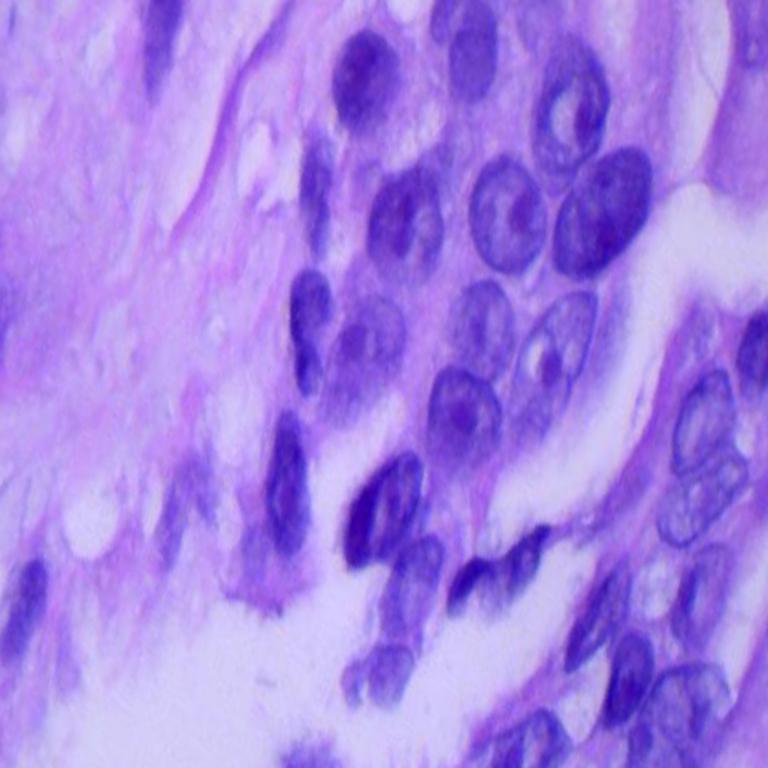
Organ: lung
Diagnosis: adenocarcinomas